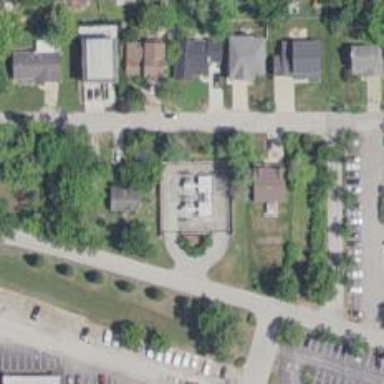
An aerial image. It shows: Substation.